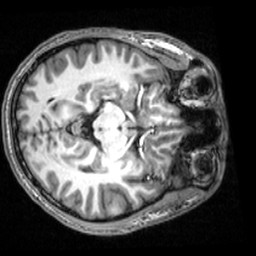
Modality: T1w
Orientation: axial
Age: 20
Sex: male
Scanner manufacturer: siemens
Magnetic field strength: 3 T
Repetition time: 2.53 s
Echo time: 0.00339 s